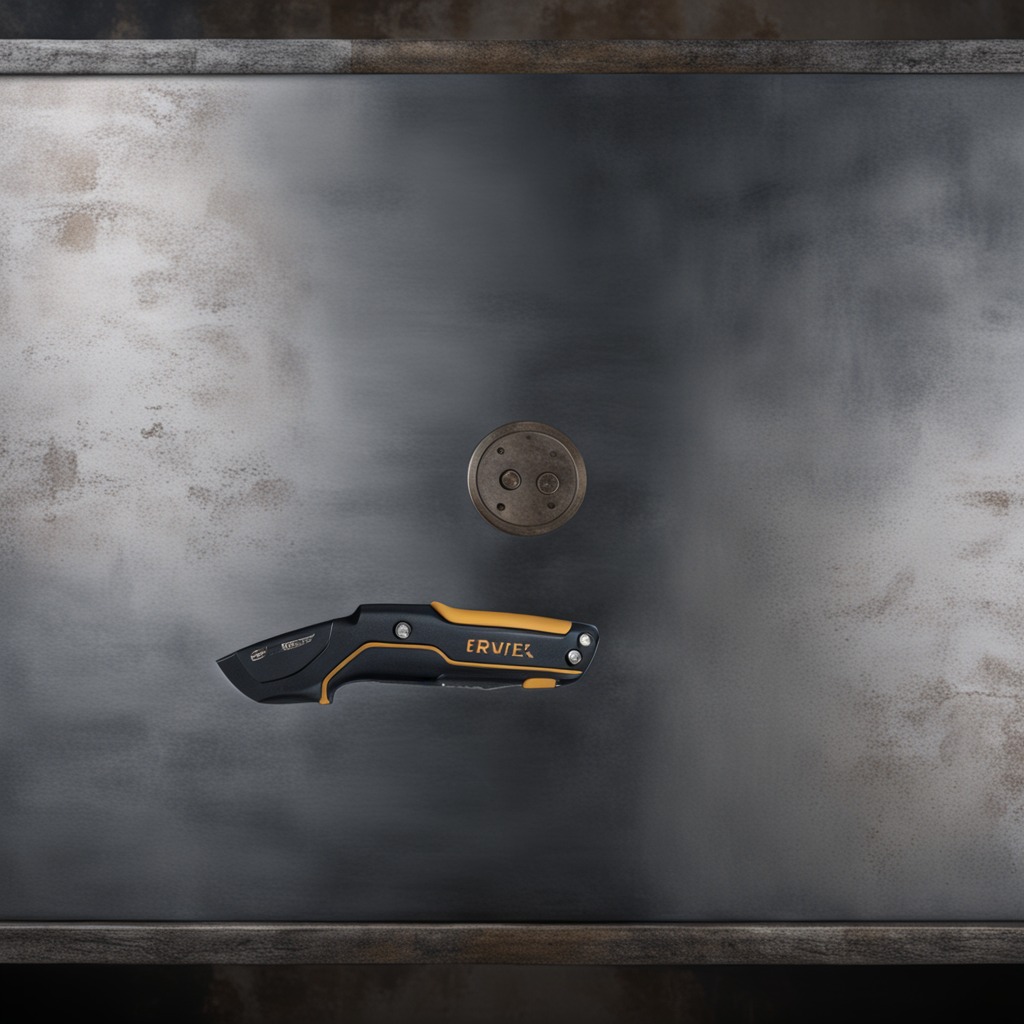
A utility knife lies on a cold steel table in a mining workshop gritty textures.